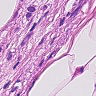
Metastatic tissue present: yes